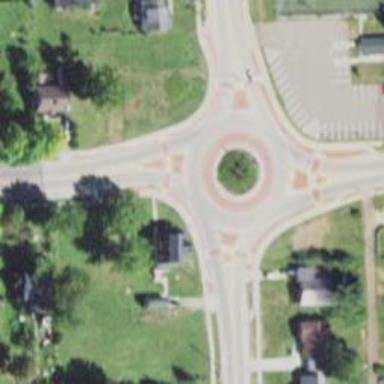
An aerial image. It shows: Roundabout on primary highway.